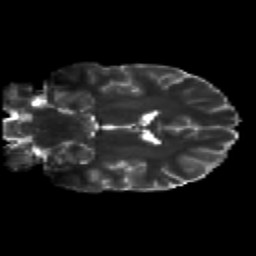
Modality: T2w
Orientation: coronal
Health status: healthy
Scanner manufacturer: siemens
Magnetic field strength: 3 T
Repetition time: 12 s
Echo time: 0.092 s